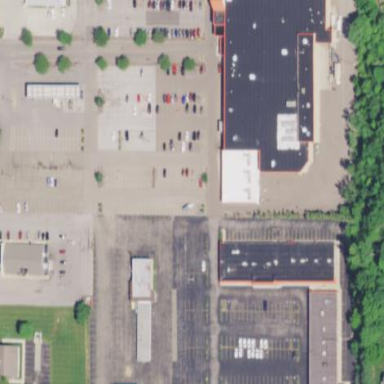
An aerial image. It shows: Parking area.